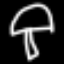
Label: mushroom